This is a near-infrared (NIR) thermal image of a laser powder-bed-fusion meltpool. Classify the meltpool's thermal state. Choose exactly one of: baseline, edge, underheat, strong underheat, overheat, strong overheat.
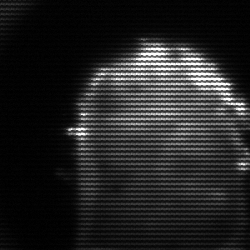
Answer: baseline